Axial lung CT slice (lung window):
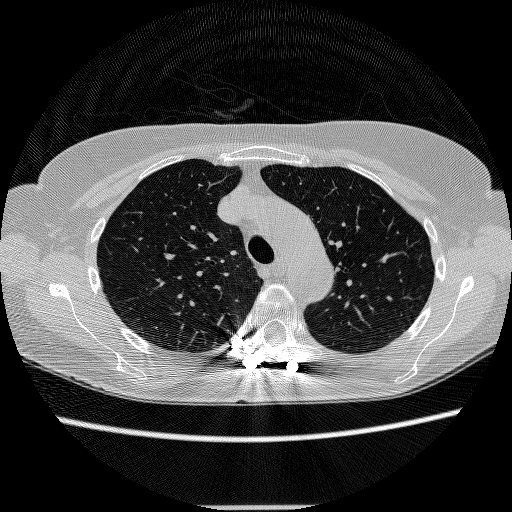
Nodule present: no